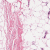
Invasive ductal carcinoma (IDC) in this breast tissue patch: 0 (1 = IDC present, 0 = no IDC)